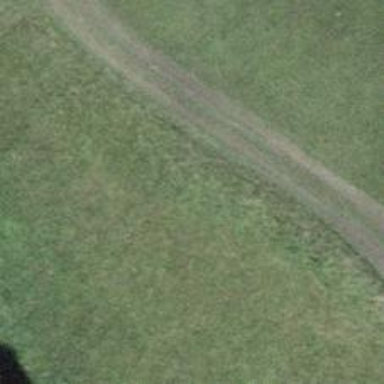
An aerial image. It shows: Unpaved path.